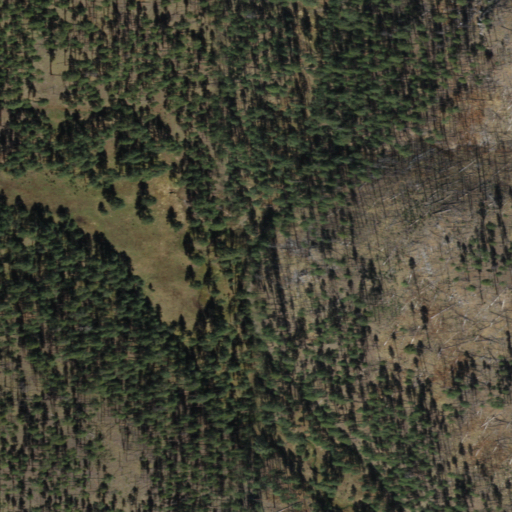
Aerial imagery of valley in Arizona named Blow Draw containing evergreen forest and shrub